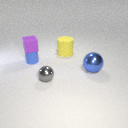
small blue rubber cylinder to the left of small gray metal sphere